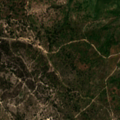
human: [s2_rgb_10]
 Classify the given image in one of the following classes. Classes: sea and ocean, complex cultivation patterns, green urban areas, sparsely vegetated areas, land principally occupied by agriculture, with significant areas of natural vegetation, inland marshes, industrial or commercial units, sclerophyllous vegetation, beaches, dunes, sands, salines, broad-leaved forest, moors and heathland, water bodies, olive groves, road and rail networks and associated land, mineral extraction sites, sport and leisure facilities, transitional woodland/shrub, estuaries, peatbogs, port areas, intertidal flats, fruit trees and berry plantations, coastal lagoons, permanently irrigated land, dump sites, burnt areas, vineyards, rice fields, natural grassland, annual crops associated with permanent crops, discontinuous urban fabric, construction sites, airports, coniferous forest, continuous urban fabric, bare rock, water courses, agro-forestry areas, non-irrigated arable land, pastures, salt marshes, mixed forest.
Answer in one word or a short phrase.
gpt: non-irrigated arable land, agro-forestry areas, broad-leaved forest, mixed forest